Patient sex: F
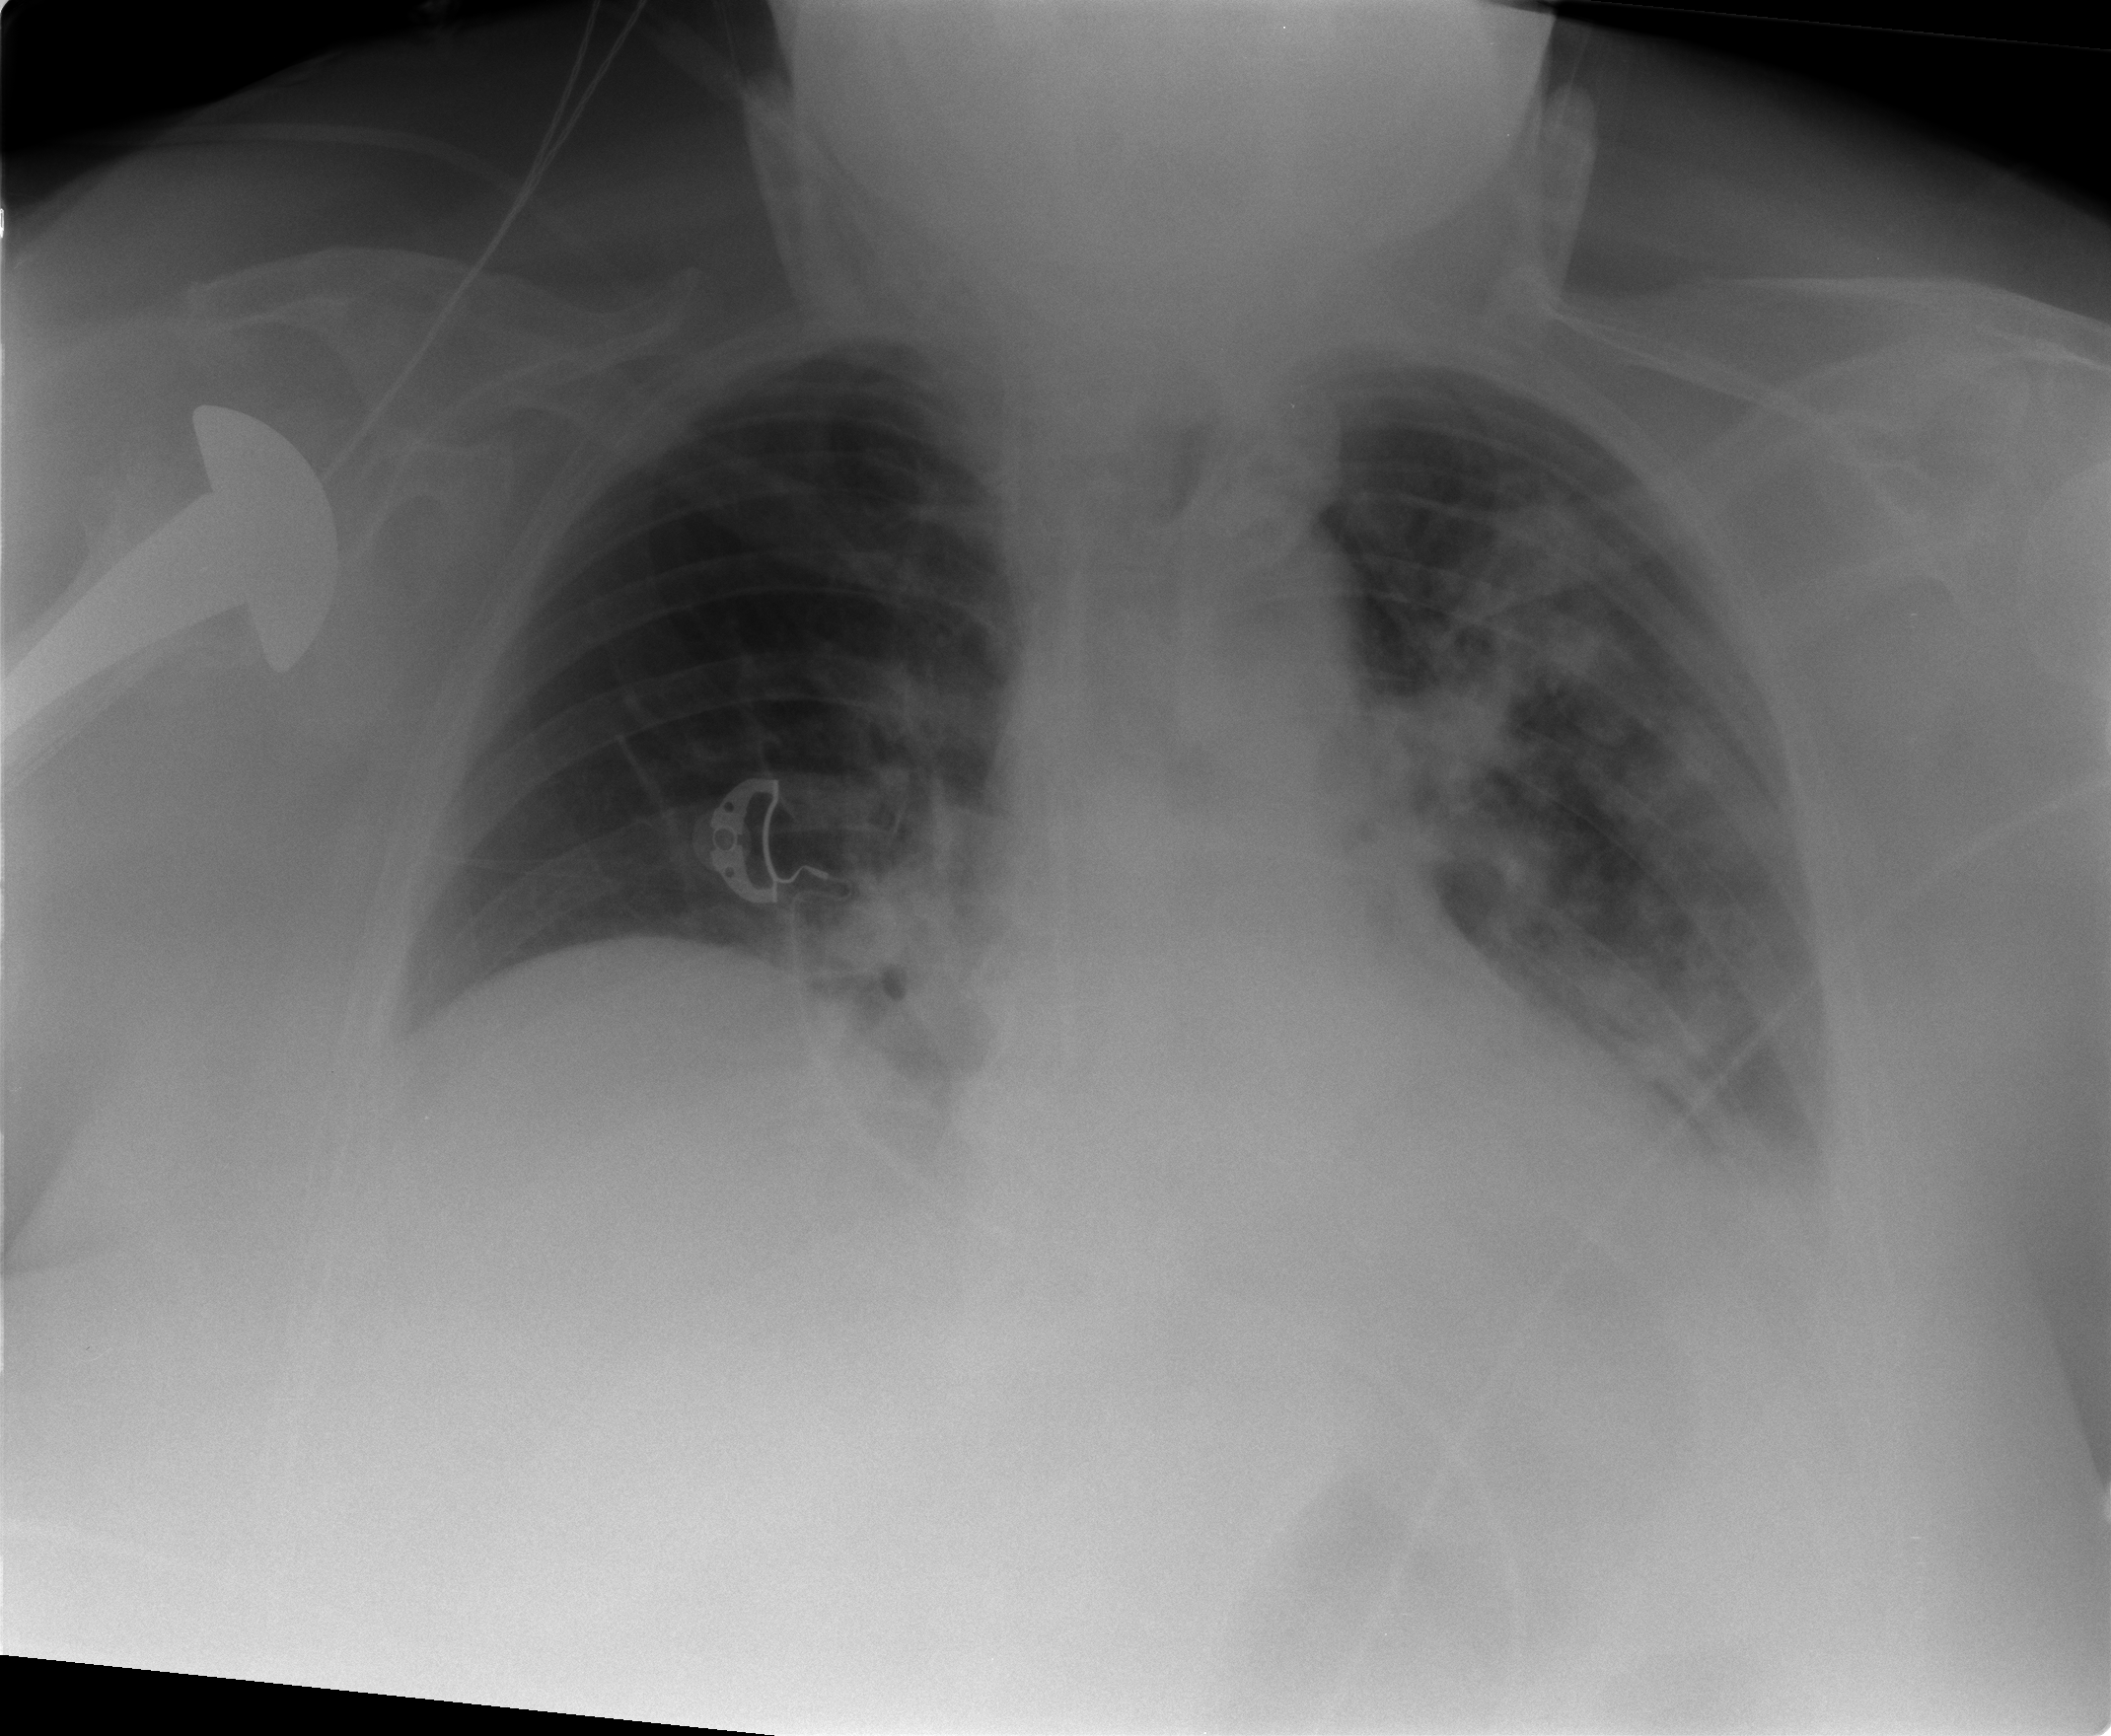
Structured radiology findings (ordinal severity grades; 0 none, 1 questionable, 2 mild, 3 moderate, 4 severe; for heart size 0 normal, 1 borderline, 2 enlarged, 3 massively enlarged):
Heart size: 0
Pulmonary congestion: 0
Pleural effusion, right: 0
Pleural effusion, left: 2
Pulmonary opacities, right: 0
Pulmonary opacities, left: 3
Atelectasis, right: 2
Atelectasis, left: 2